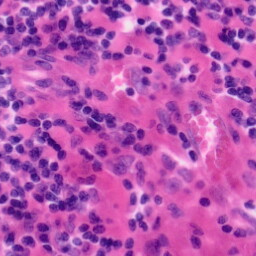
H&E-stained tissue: Tonsil